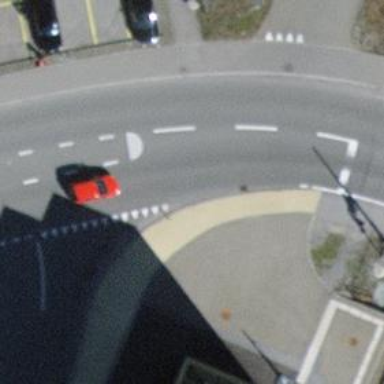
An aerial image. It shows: Secondary road with asphalt surface. There are sidewalks on both sides and cycle track.